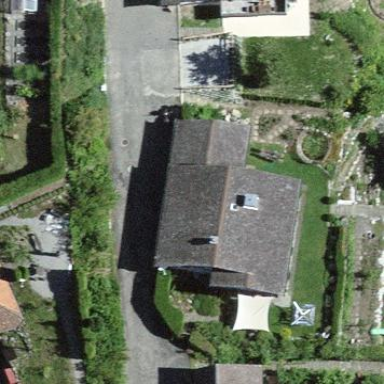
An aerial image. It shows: Residential building.